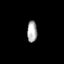
Tissue: prostate
Cell type: Fibroblasts
Senescence score: 0.6978
Nuclear area (px): 207
Mean DAPI intensity: 170.947